Question: I want to construct a circle of nested squares like this:

In the moment, I am programming in JavaScript/HTML5 canvas. This is my code:
'''
<html>
<head>
<title>Circle of squares</title>
<script type="text/javascript">
var r = 150, u = 20, nests = 200; //radius in pixels, circumference in squares, nests in squares
var w = r; //any number != 0
function getNewW()
{
if(u < 3)
alert("Error: u < 3 (" + u + " < 3)!");
var tangents = new Array(new Array(0, w/2), new Array(Math.sin((1/u*360)*(Math.PI/180))*(w/2), -Math.cos((1/u*360)*(Math.PI/180))*(w/2)));
var sta = new Array(new Array(r, 0), new Array(Math.cos((1/u*360)*(Math.PI/180))*r, Math.sin((1/u*360)*(Math.PI/180))*r));
var end = new Array(new Array(sta[0][0]+tangents[0][0], sta[0][1]+tangents[0][1]), new Array(sta[1][0]+tangents[1][0], sta[1][1]+tangents[1][1]));
var pts = new Array(sta[0], end[0], sta[1], end[1]);
var intersect = new Array(((pts[0][0]*pts[1][1]-pts[0][1]*pts[1][0])*(pts[2][0]-pts[3][0]) - (pts[0][0]-pts[1][0])*(pts[2][0]*pts[3][1]-pts[2][1]*pts[3][0])) / ((pts[0][0]-pts[1][0])*(pts[2][1]-pts[3][1]) - (pts[0][1]-pts[1][1])*(pts[2][0]-pts[3][0])), ((pts[0][0]*pts[1][1]-pts[0][1]*pts[1][0])*(pts[2][1]-pts[3][1]) - (pts[0][1]-pts[1][1])*(pts[2][0]*pts[3][1]-pts[2][1]*pts[3][0])) / ((pts[0][0]-pts[1][0])*(pts[2][1]-pts[3][1]) - (pts[0][1]-pts[1][1])*(pts[2][0]-pts[3][0]))); //Formula from http://en.wikipedia.org/wiki/Line%E2%80%93line_intersection
//distTo0 should be equal to distTo1
var distTo0 = Math.sqrt(Math.pow(sta[0][0]-intersect[0], 2) + Math.pow(sta[0][1]-intersect[1], 2));
var distTo1 = Math.sqrt(Math.pow(sta[1][0]-intersect[0], 2) + Math.pow(sta[1][1]-intersect[1], 2));
if(Math.round(distTo0*100)/100 != Math.round(distTo1*100)/100)
alert("Error: distTo0 != distTo1 (" + distTo0 + " != " + distTo1 + ")!");
return distTo0*2;
}
function start()
{
var canvas = document.getElementById("outputCanvas");
canvas.setAttribute("width", 600);
canvas.setAttribute("height", 600);
if(canvas.getContext)
{
var ctx = canvas.getContext("2d");
ctx.translate(300, 300);
w = getNewW();
for(var i=0; i<u; i++)
{
ctx.rotate((1/u*360)*(Math.PI/180));
ctx.fillRect(r, -w/2, w, w);
}
for(var j=1; j<nests; j++)
{
var oldr = r;
var temp1 = 1/(10*j+1);
while(r+w > oldr) //This is the while-loop that makes the program slow
{
r -= temp1;
w = getNewW();
}
if(r < 0) //When the radius gets smaller than 0, the center is reached -> no new squares have to be drawn
break;
var temp2 = (1/u*360)*(Math.PI/180);
for(var i=0; i<u; i++)
{
ctx.rotate(temp2);
ctx.fillRect(r, -w/2, w, w);
}
}
}
}
</script>
</head>
<body id="main" onload="start()">
<canvas style="border:1px #000000 solid;" width="0" height="0" id="outputCanvas">Canvas not supported...</canvas>
<div id="info"> </div>
</body>
</html>
'''
But because I don't have a formula for the solution, I use a while-loop to get closer and closer to the solution (until it has reached zero because of float-inaccuracy), that's why it's quite slow.
So, what can be used to calculate the width of the next square inside the (thought) circle and, if necessary, how could the code be optimized elsewhere?
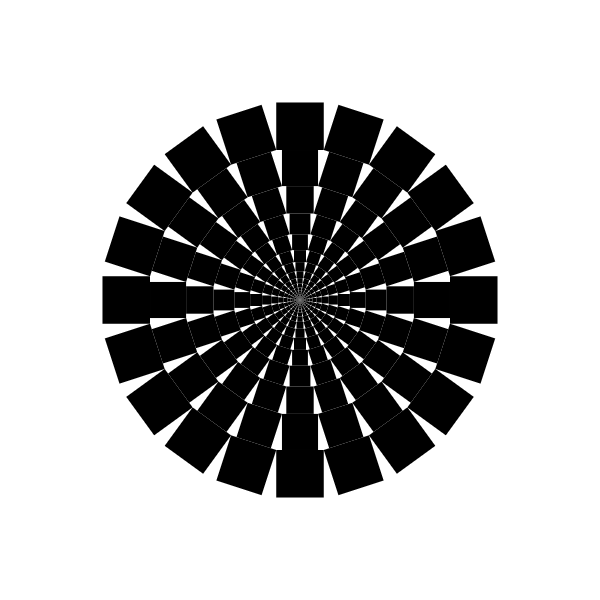
Answer: Solution is quite easy :
What are the parameters ?
* The start radius of your circle.
* The end radius of your circle.
* The number of square per circle.
Then what do you need to compute ?
* The rotation to be performed between two circles : easy ,that's just a full rotation divided by the number of square per circle :
'''
var angle = 2 * Math.PI / squaresPerCircle;
'''
* The size of each square, given the current radius. Easy also : compute the circumference of the current circle (2*PI*radius), then the size of one square is approximately this circumference divided by the number of squares (since you want to fill the circle) :
'''
squareSize = 2 * Math.PI * currentRadius / squaresPerCircle;
'''
approximation is good enough even for like 10 squares per circles.
(
Otherwise the 'real' way to get the height when you have radius and angle is done with :
'''
squareSize = 2 * currentRadius * Math.tan(angle/2);
'''

)
Snippet :
'''
// parameters
var startRadius = 5;
var maxRadius = 200;
var squaresPerCircle = 20;
function start() {
// boilerplate
var canvas = document.getElementById("outputCanvas");
var ctx = canvas.getContext("2d");
canvas.width = 600;
canvas.height = 600;
//
ctx.save();
ctx.translate(canvas.width / 2, canvas.height / 2);
var currentRadius = startRadius;
var angle = 2 * Math.PI / squaresPerCircle;
// loop on each ring
do {
squareSize = 2 * Math.PI * currentRadius / squaresPerCircle;
// squareSize = 2 * currentRadius * Math.tan(angle/2);
ctx.save();
// loop on every square of a single ring
for (var cIndex = 0; cIndex < squaresPerCircle; cIndex++) {
ctx.fillRect(currentRadius, -squareSize / 2,
squareSize, squareSize);
ctx.rotate(angle);
};
ctx.restore();
currentRadius += squareSize;
} while (currentRadius < maxRadius);
ctx.restore();
}
onload = start;
'''
'''
<canvas style="border:1px #000000 solid;" width="0" height="0" id="outputCanvas">Canvas not supported...</canvas>
'''